Question: I'm trying to optimize sql query which now takes about 20s to execute.
Here is the structure of my tables.
'''
last_login
id | ip_address |when
1 <PHONE> 2012-05-04 12:00:36
'''
and
'''
country_by_ip
ip_from | ip_to | country
<PHONE> | <PHONE> | CN
'''
Here is the query I use:
'''
SELECT
ll.ip_address,
ll.when,
cbi.country
FROM last_login ll
LEFT JOIN 'country_by_ip' cbi on ll.ip_address BETWEEN cbi.ip_from AND cbi.ip_to
'''
The fields ip_from and ip_to are indexed.
Can you recommend me how to speed up this query ?
//EDIT
'''
CREATE TABLE 'last_login' (
'id' int(11) NOT NULL AUTO_INCREMENT,
'ip_address' int(11) unsigned NOT NULL,
'when' datetime NOT NULL,
PRIMARY KEY ('id')
) ENGINE=MyISAM AUTO_INCREMENT=32 DEFAULT CHARSET=utf8
CREATE TABLE 'country_by_ip' (
'ip_from' int(20) unsigned NOT NULL,
'ip_to' int(20) DEFAULT NULL,
'country' varchar(255) DEFAULT NULL,
KEY 'ip_from' ('ip_from'),
KEY 'ip_to' ('ip_to')
) ENGINE=MyISAM DEFAULT CHARSET=utf8
'''

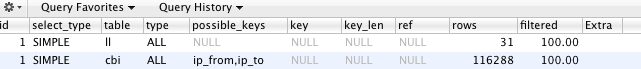
Answer: How about:
'''
SELECT
ll.ip_address,
ll.when,
cbi.country
FROM last_login ll
LEFT JOIN 'country_by_ip' cbi on ll.ip_address > cbi.ip_from
WHERE ll.ip_address < cbi.ip_to
'''
However, I am totally agree with @Romain, change the DB schema to better design.